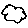
Label: cloud